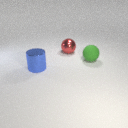
large blue metal cylinder to the left of large red metal sphere